Question: I am doing a dice value recognition hobby project that I want to run on a Raspberry Pi. For now, I am just learning OpenCV as that seems like the hardest thing for me. I have gotten this far, where I have dilated, eroded and canny filtered out the dice. This has given me a hierarchy of contours. The image shows the bounding rectangles for the parent contours:

My question is: how would I proceed to count the pips? Is it better to do some template matching for face values, or should I mathematically test if a pip is in a valid position within the bounding box?
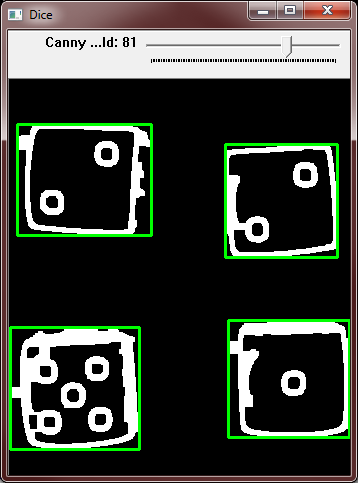
Answer: There could be multiple ways to do it:
1. Use hole filling and then morphological operator to filter circles.
2. Simpler approach would be using white pixel density (% of white pixels). Five dot would have higher white pixel density.
3. Use image moments (mathematical property which represents shape and structure of image) to train the neural network for different kinds of dice faces.
Reference:
Morphology
<URL>